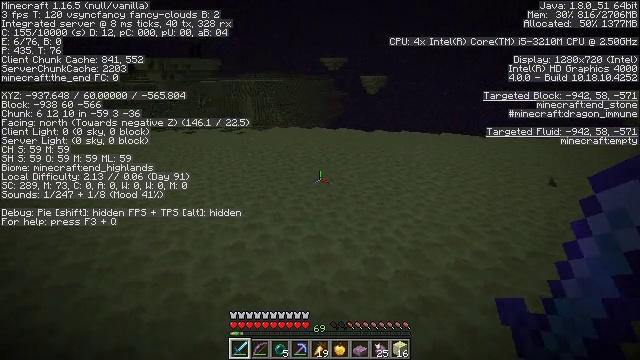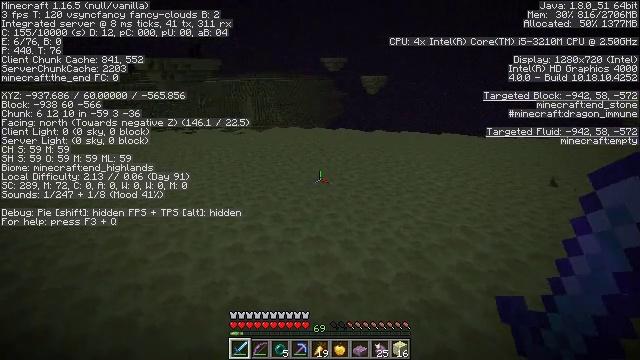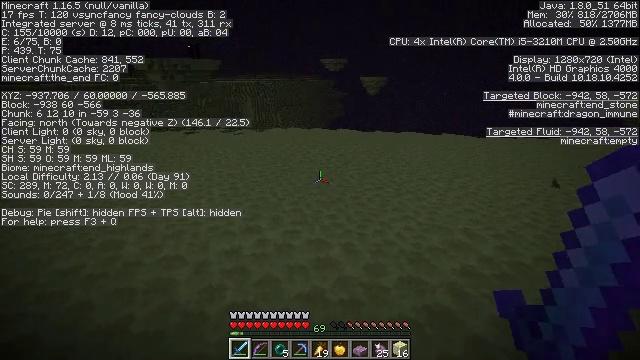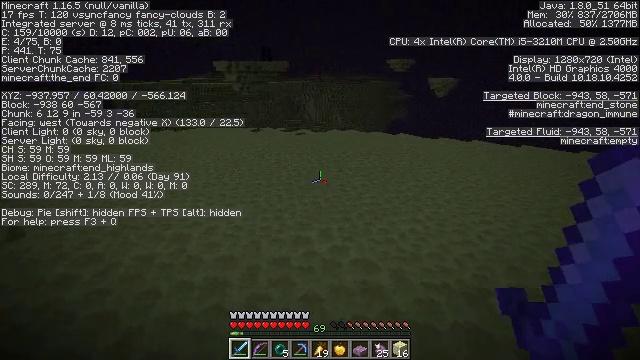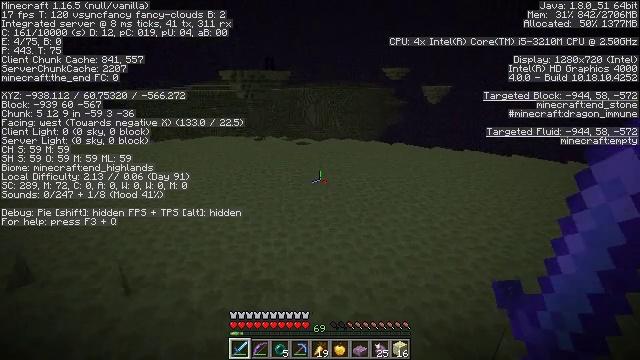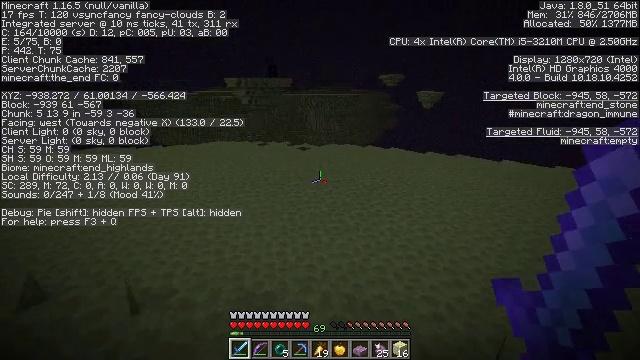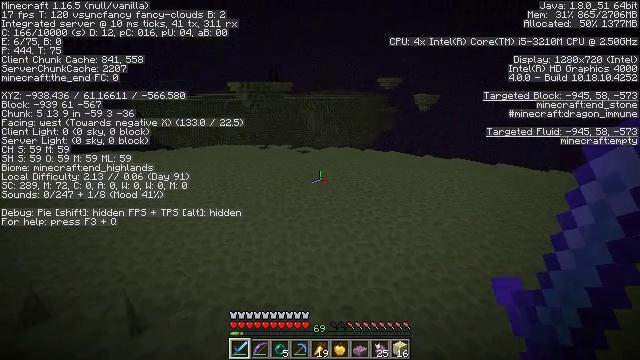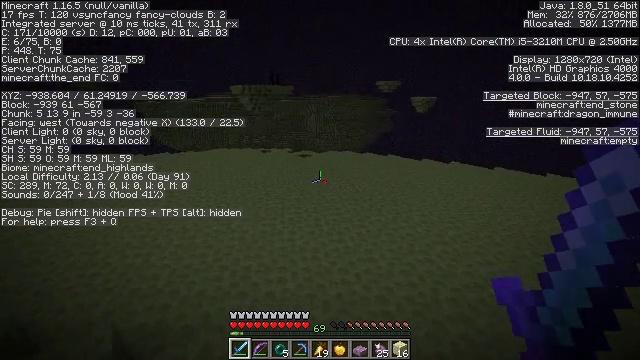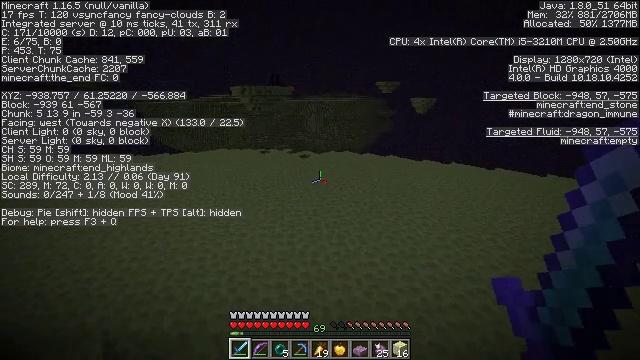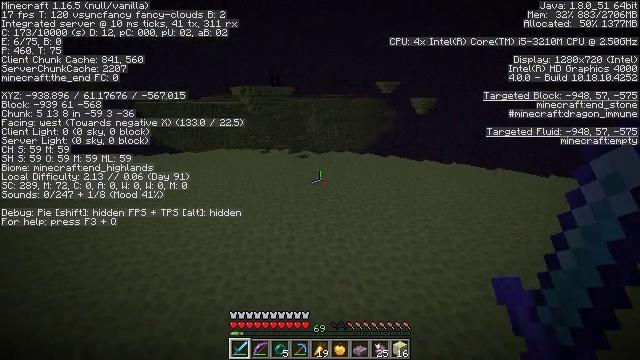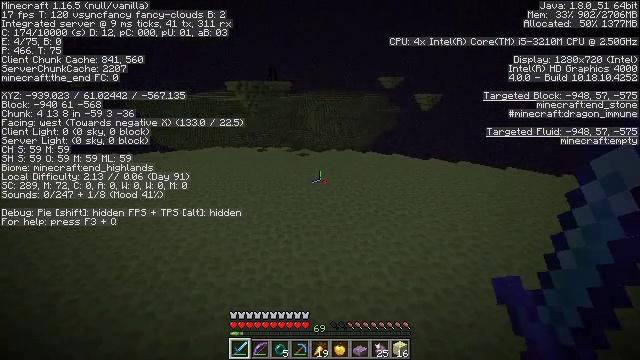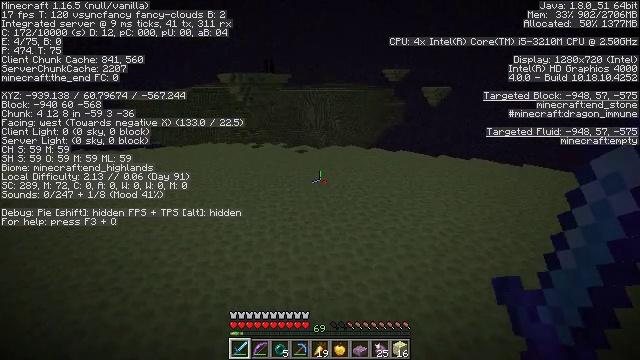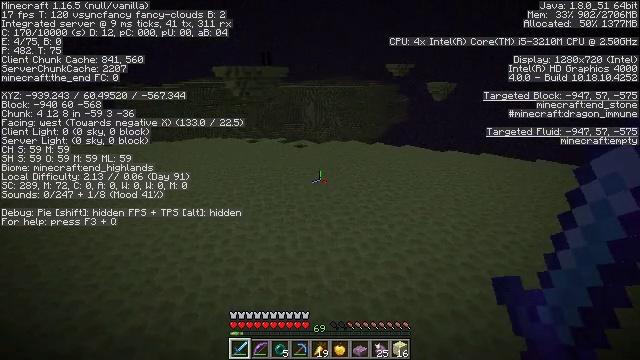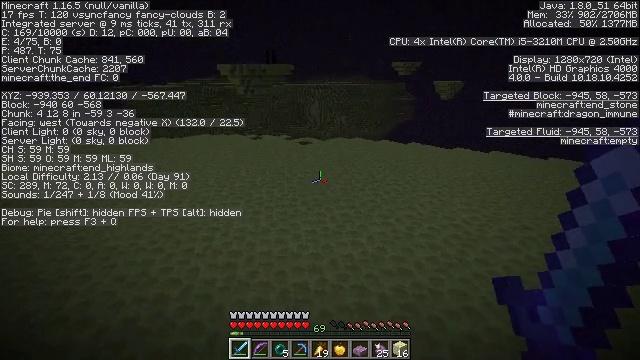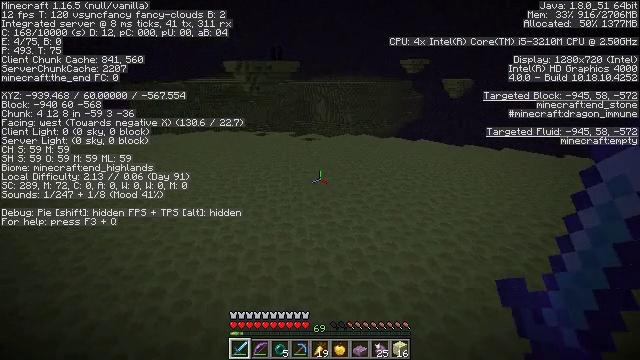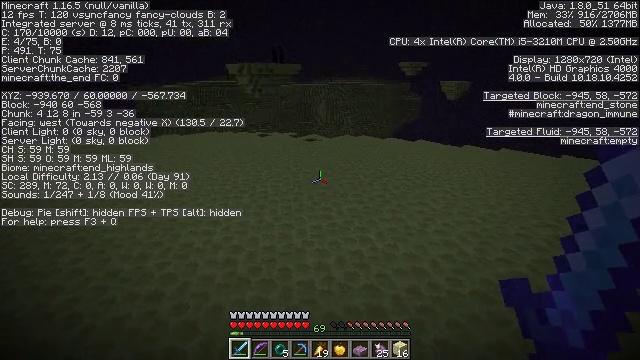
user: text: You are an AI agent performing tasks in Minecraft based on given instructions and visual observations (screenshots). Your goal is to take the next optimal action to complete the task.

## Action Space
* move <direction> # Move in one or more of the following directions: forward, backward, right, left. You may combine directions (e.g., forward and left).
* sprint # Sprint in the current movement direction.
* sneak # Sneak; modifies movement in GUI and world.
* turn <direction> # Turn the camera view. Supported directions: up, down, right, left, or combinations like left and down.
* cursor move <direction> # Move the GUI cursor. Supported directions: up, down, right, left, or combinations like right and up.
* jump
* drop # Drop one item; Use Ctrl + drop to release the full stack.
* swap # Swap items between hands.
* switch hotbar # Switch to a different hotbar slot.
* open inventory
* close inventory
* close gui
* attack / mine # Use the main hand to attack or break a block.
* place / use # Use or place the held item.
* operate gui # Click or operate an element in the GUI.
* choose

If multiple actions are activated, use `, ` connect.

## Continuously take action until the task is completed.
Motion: motion action
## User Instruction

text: Extract end stone with a pickaxe.
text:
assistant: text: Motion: no_op
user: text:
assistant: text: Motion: no_op
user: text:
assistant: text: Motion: move forward, sprint, turn left, jump
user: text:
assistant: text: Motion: move forward, sprint, jump
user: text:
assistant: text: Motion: move forward, sprint
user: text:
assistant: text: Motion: move forward
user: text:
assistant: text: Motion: move forward
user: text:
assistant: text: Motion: no_op
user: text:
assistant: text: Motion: no_op
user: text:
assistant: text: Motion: no_op
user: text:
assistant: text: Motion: no_op
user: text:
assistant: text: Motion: no_op
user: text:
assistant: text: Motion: move forward, turn left
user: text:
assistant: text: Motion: move forward, sprint, turn left
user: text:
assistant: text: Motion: move forward, sprint
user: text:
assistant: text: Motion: move forward, sprint
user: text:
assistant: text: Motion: move forward, sprint
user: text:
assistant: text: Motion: move forward, sprint, turn left and up, jump
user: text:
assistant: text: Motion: move forward, sprint, turn left and up, jump
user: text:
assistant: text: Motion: move forward, sprint, jump
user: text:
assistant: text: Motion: move forward, sprint, jump
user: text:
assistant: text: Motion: move forward, sprint, jump
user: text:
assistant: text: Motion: move forward, sprint, jump
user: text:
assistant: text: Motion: move forward, sprint, jump
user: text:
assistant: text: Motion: move forward, sprint, jump
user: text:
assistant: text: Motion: move forward, sprint, turn up, jump
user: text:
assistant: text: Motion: move forward, sprint, jump
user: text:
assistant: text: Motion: move forward, sprint, turn right and up, jump
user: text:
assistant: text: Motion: move forward, sprint, turn right and up, jump
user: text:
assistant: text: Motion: move forward, sprint, turn right, jump